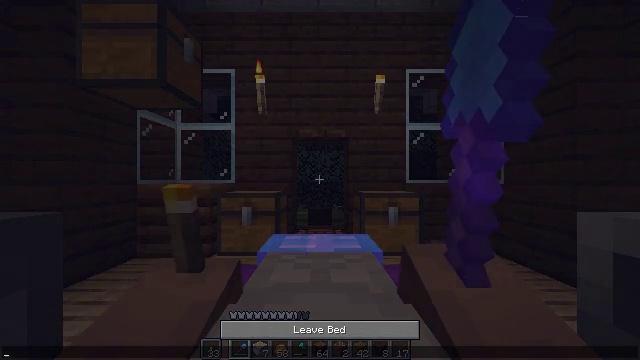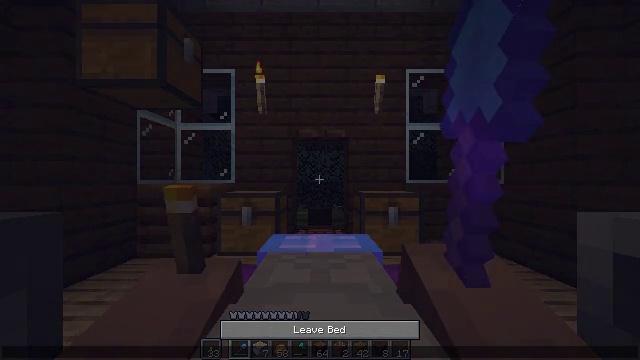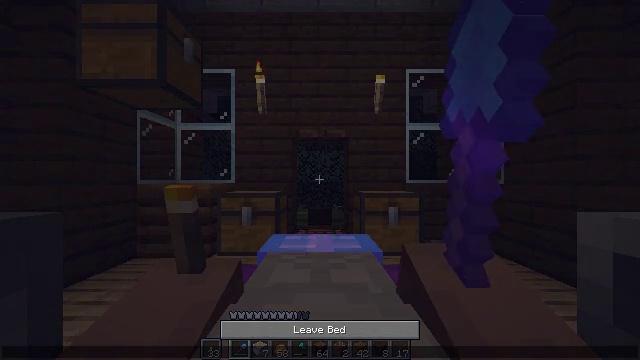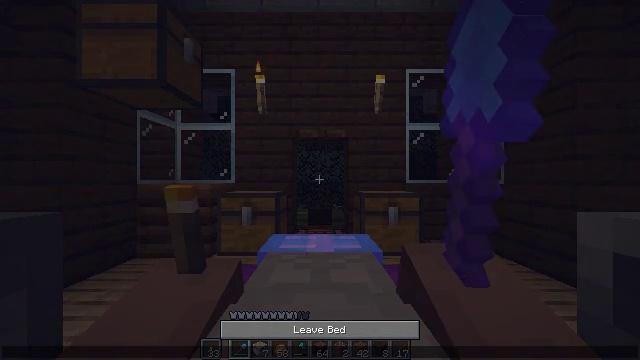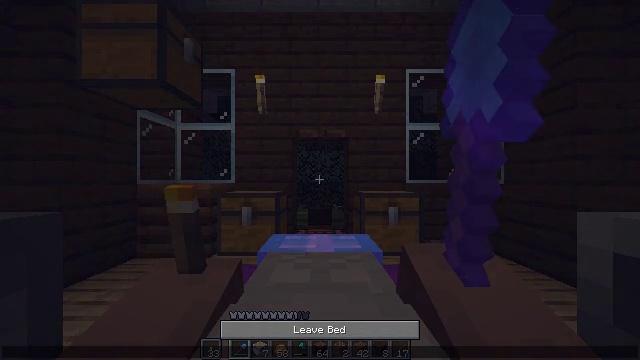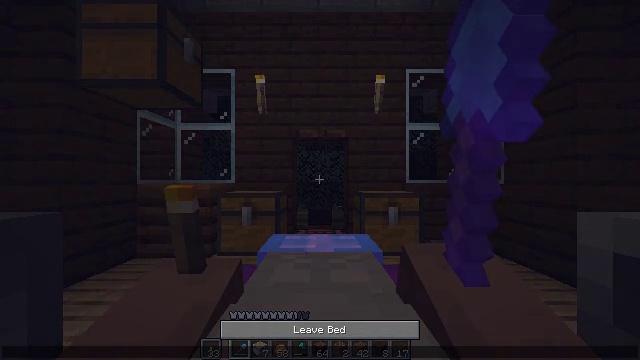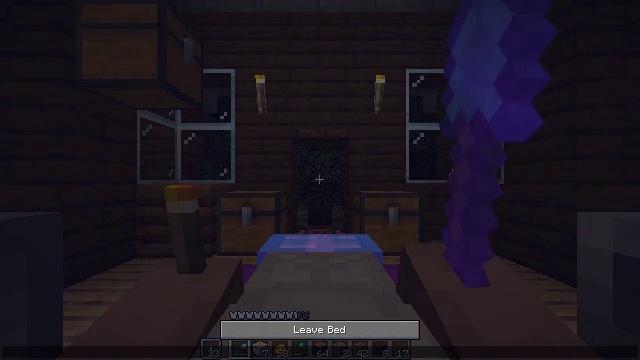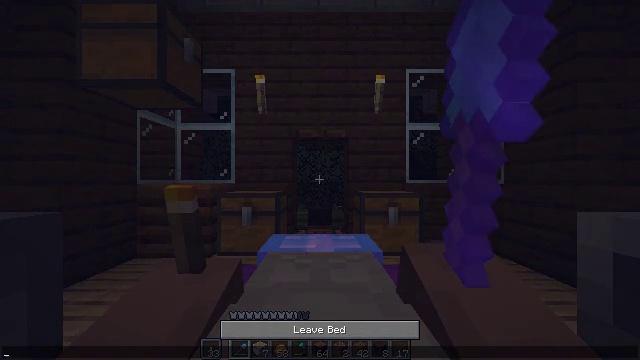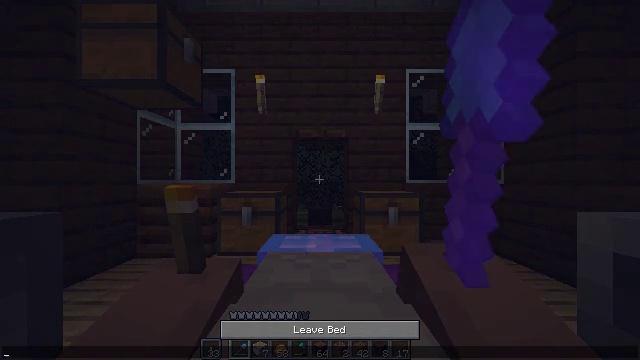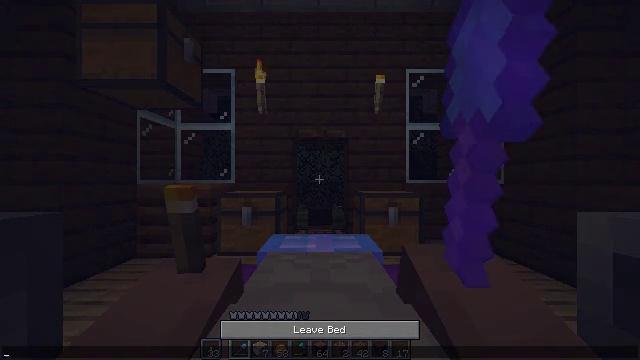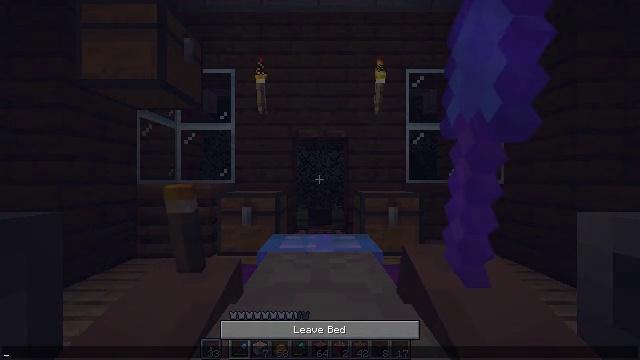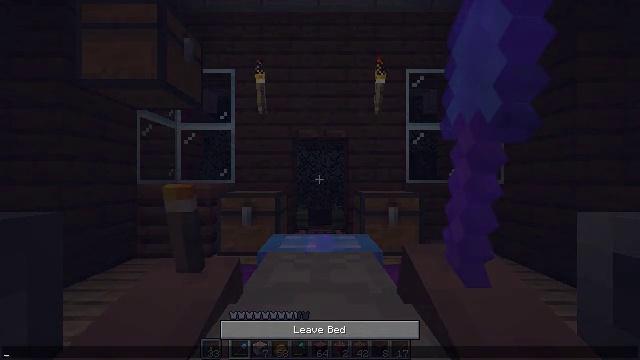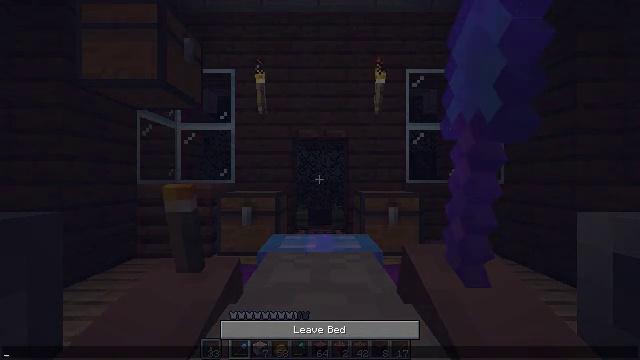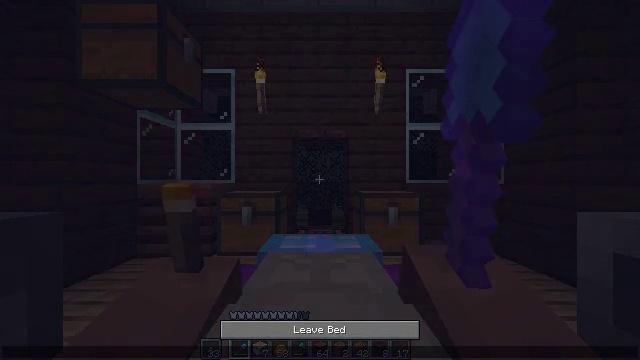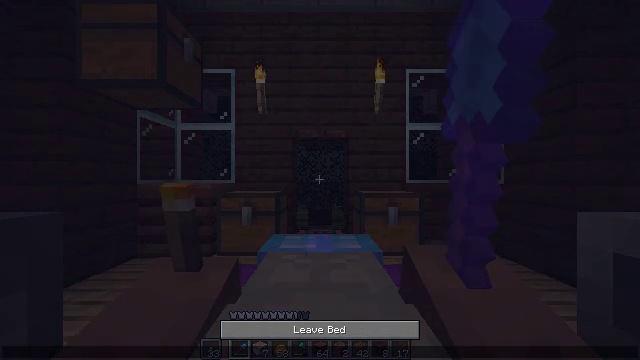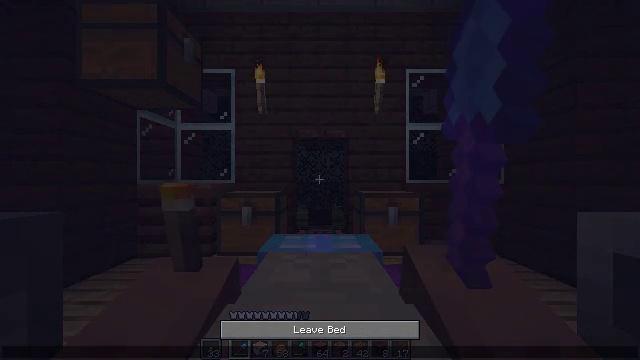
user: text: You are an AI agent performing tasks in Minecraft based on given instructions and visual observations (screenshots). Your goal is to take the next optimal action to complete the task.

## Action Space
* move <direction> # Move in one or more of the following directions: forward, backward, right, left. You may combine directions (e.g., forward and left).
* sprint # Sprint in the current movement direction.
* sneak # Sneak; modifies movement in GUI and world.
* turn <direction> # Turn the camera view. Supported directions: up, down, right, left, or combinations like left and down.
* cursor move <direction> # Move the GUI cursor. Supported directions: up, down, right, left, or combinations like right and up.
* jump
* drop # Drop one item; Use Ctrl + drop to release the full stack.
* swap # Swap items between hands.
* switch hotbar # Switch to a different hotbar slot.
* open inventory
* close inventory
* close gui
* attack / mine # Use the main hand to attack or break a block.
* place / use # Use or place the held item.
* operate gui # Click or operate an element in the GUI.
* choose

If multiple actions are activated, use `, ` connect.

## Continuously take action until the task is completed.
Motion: motion action
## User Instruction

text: Get a light gray bed by using the crafting recipe.
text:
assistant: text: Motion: no_op
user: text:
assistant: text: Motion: no_op
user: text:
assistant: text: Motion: no_op
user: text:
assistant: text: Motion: no_op
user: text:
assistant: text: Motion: no_op
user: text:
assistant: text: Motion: no_op
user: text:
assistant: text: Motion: no_op
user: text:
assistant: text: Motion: no_op
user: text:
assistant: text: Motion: no_op
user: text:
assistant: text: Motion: no_op
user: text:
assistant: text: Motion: no_op
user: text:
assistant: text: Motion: no_op
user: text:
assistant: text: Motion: no_op
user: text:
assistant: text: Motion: no_op
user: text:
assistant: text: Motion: no_op
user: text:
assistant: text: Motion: no_op
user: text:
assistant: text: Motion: no_op
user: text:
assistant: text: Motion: no_op
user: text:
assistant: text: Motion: no_op
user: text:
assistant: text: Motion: no_op
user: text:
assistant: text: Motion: no_op
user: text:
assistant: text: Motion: no_op
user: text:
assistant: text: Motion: no_op
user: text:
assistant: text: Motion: no_op
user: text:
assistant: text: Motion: no_op
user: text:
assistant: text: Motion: no_op
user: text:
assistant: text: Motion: no_op
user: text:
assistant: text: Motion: no_op
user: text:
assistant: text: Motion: no_op
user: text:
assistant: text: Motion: no_op